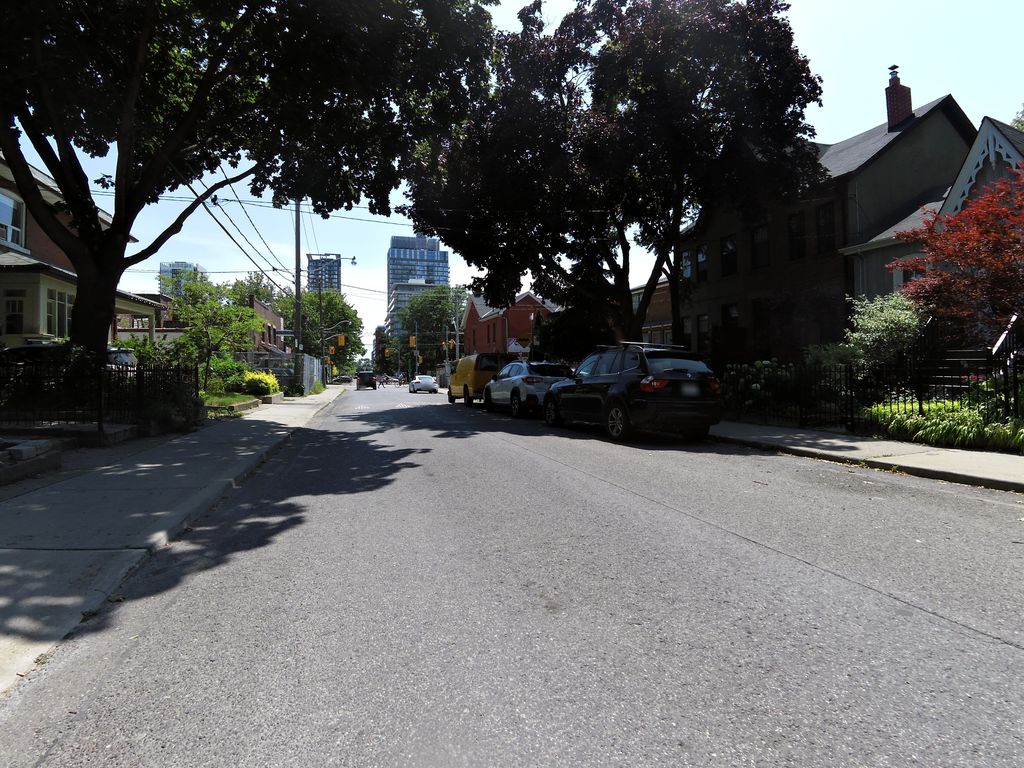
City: toronto